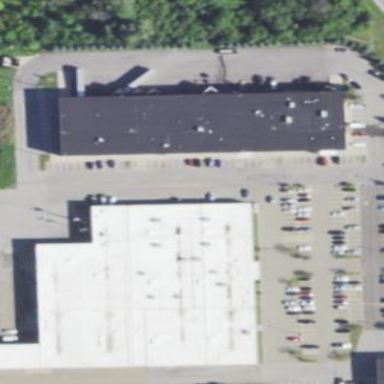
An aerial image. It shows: Building.